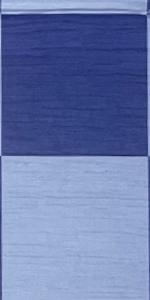
Label: Empty